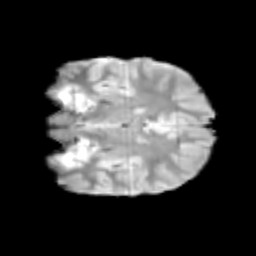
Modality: T2w
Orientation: coronal
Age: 12
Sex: male
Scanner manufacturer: siemens
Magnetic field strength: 3 T
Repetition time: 3.8 s
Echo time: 0.07 s